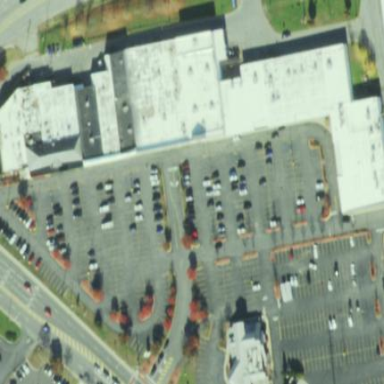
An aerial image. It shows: Retail area.